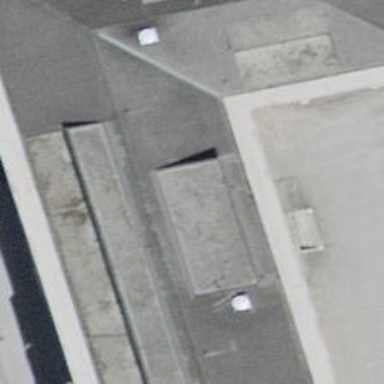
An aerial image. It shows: Bank.